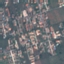
Land use / land cover class: Residential